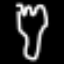
Label: fork